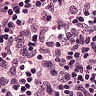
Metastatic tissue present: no